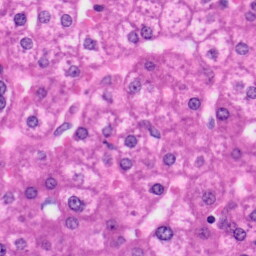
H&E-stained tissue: Liver